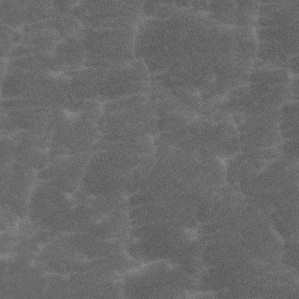
Label: non_frost